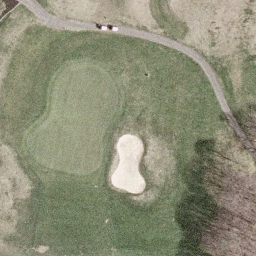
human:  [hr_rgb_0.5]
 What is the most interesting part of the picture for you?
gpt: golf course